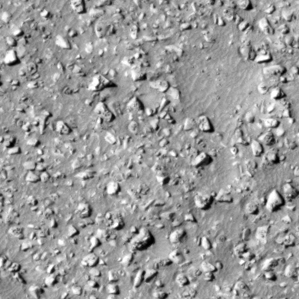
Label: non_frost